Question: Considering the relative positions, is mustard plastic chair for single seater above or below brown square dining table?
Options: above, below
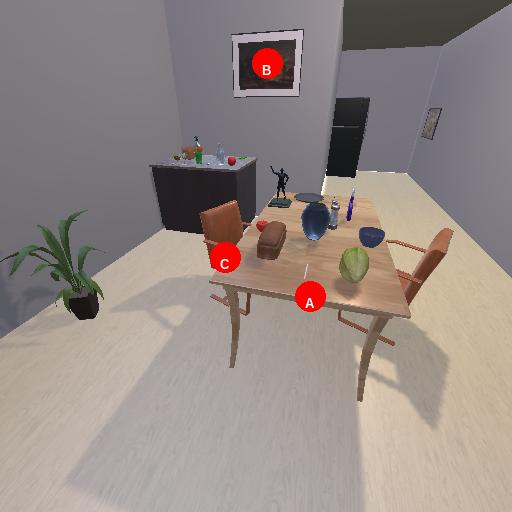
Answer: above